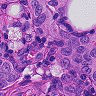
Metastatic tissue present: yes